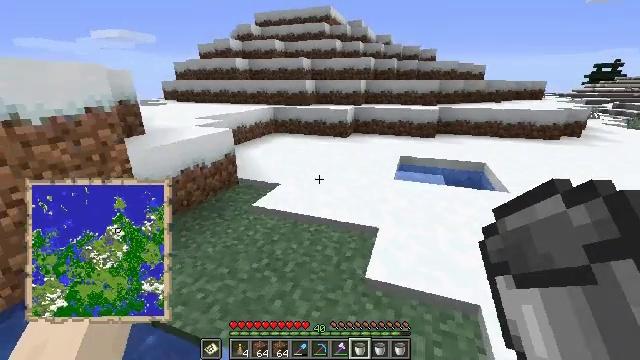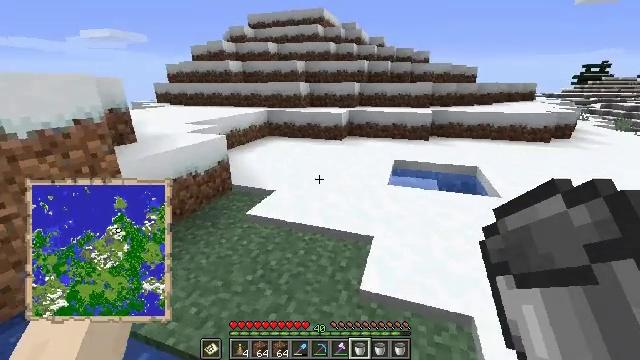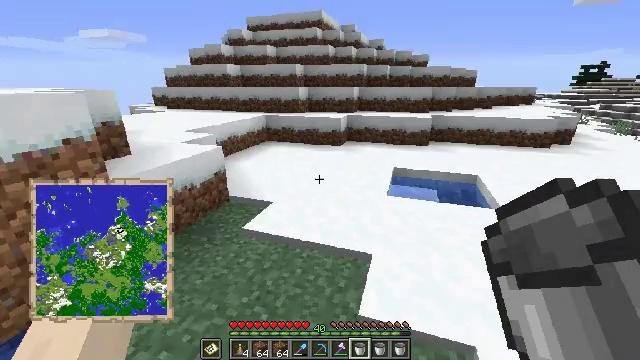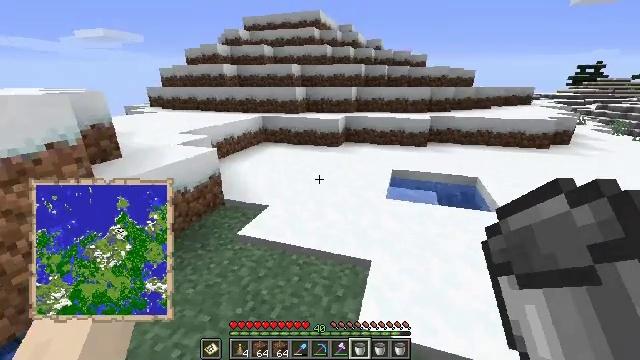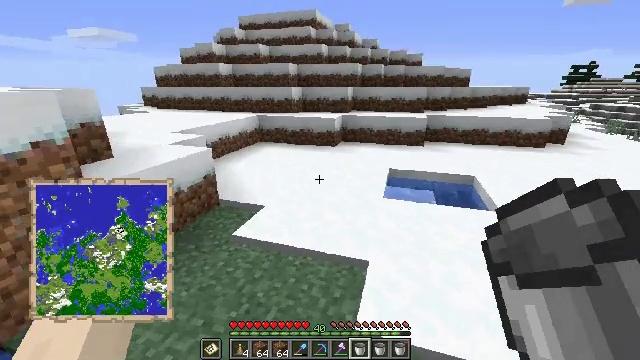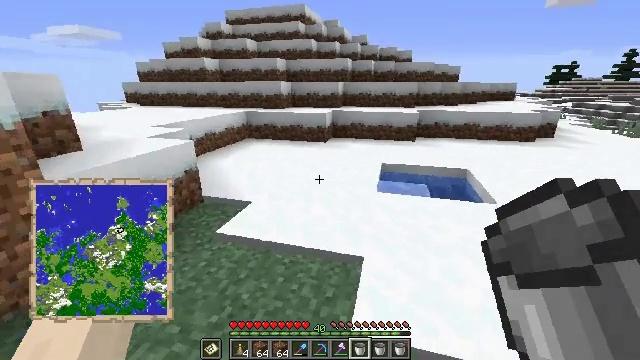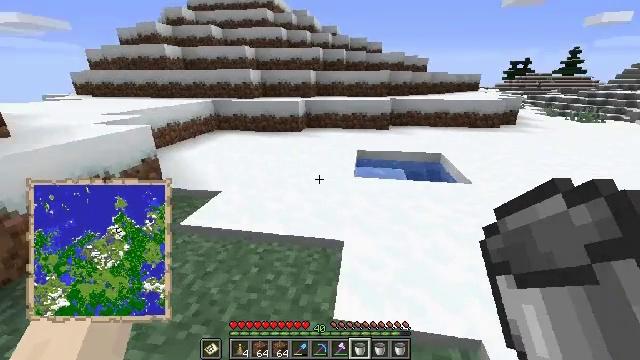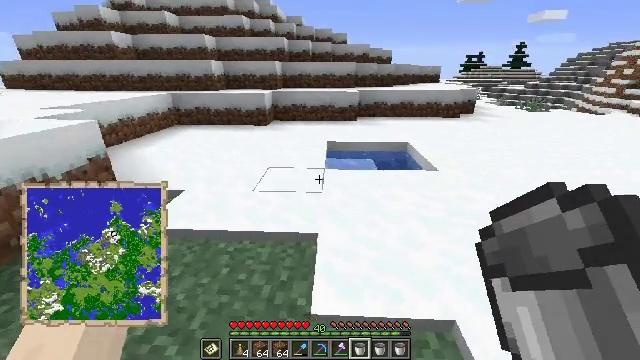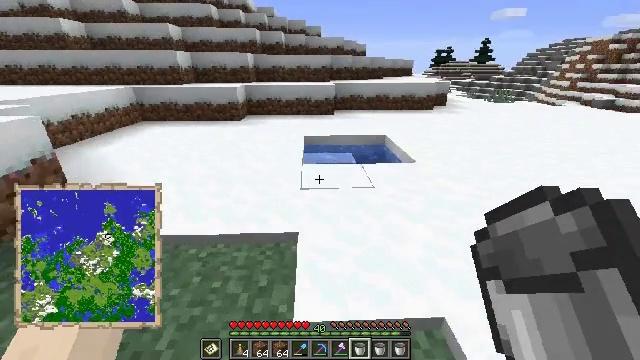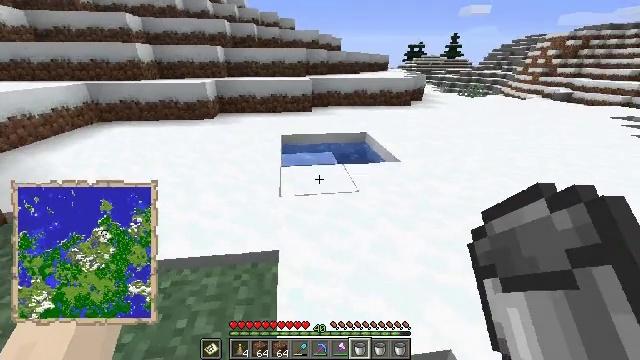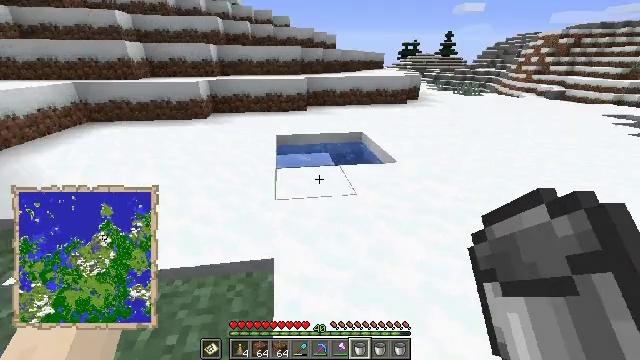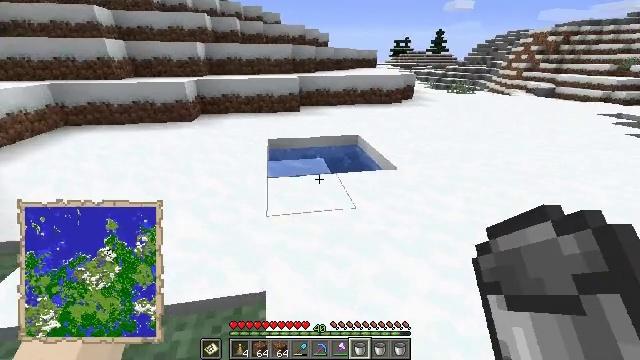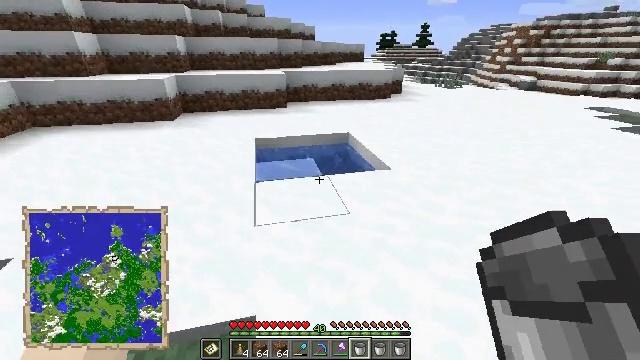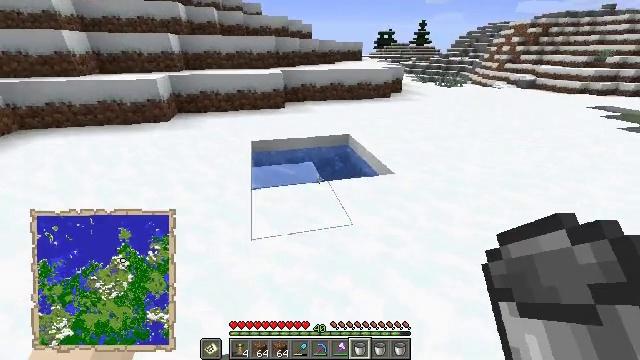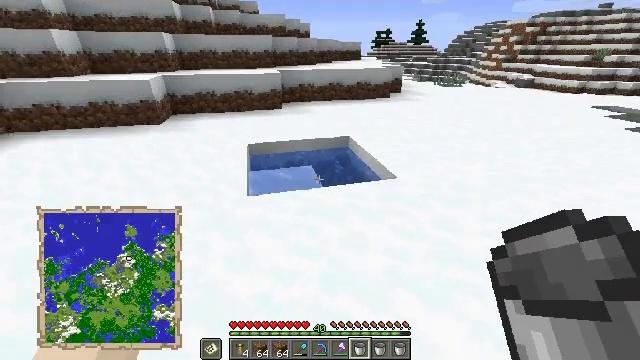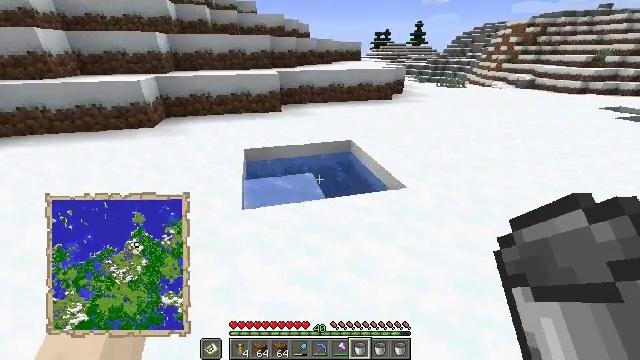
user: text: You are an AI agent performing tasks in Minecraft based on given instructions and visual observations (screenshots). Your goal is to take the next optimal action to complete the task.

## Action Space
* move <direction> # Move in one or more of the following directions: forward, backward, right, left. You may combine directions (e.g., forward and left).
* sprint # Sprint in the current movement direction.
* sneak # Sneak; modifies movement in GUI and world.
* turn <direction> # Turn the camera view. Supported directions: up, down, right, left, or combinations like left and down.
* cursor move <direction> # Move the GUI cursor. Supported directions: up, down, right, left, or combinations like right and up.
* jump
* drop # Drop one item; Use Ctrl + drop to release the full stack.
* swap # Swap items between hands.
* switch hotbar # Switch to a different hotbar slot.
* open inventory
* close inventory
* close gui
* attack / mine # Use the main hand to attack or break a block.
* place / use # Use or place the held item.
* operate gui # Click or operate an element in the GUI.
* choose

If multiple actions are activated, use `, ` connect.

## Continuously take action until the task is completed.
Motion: motion action
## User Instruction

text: Gather ice for building or crafting.
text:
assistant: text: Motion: move forward, turn right, jump
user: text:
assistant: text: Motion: move forward, jump
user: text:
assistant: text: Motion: move forward, jump
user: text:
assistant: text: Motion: move forward, jump
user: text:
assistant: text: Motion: move forward, turn right, jump
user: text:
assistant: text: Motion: move forward, turn right, jump
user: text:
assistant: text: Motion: move forward, turn right and down
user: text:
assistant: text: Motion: move forward, turn right and down
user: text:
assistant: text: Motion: move forward, turn right
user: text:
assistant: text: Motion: move forward, turn right
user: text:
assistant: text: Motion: move forward, turn right
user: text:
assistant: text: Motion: move forward, turn right and down
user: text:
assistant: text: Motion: move forward
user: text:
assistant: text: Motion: move forward
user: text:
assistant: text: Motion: move forward
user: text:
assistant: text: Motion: move forward
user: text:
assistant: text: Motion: move forward
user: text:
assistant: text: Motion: move forward
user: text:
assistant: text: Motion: move forward, turn down
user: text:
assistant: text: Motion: move forward, turn down
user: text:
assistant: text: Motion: move forward, turn left and down
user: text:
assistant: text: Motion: turn left and down
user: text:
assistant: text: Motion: turn left and down
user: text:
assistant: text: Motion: turn left and down
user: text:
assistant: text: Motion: turn left and down
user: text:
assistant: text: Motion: no_op
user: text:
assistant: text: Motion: no_op
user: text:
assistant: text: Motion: no_op
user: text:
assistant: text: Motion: no_op
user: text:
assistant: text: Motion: no_op